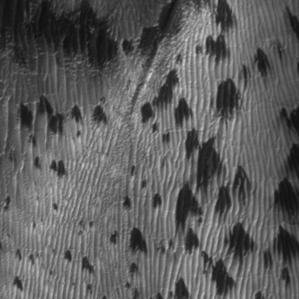
Label: frost